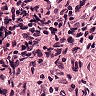
Metastatic tissue present: no